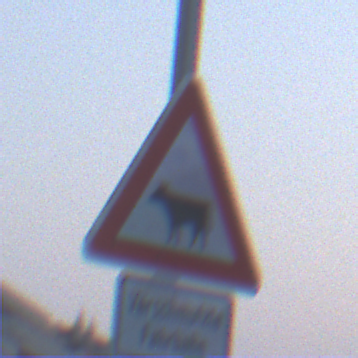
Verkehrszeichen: ViehtriebRechts
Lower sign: HinweiseAufGefahrenDurchVerbaleAngabe4
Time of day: Dawn
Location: Outdoor (Urban)
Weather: Clear
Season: NotSpecified
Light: Natural